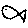
Label: fish